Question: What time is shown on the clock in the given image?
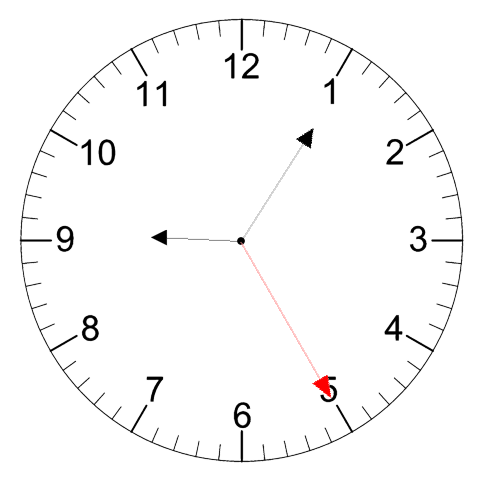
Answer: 09:05:25